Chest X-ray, PA view. Patient: 45 years old, sex F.
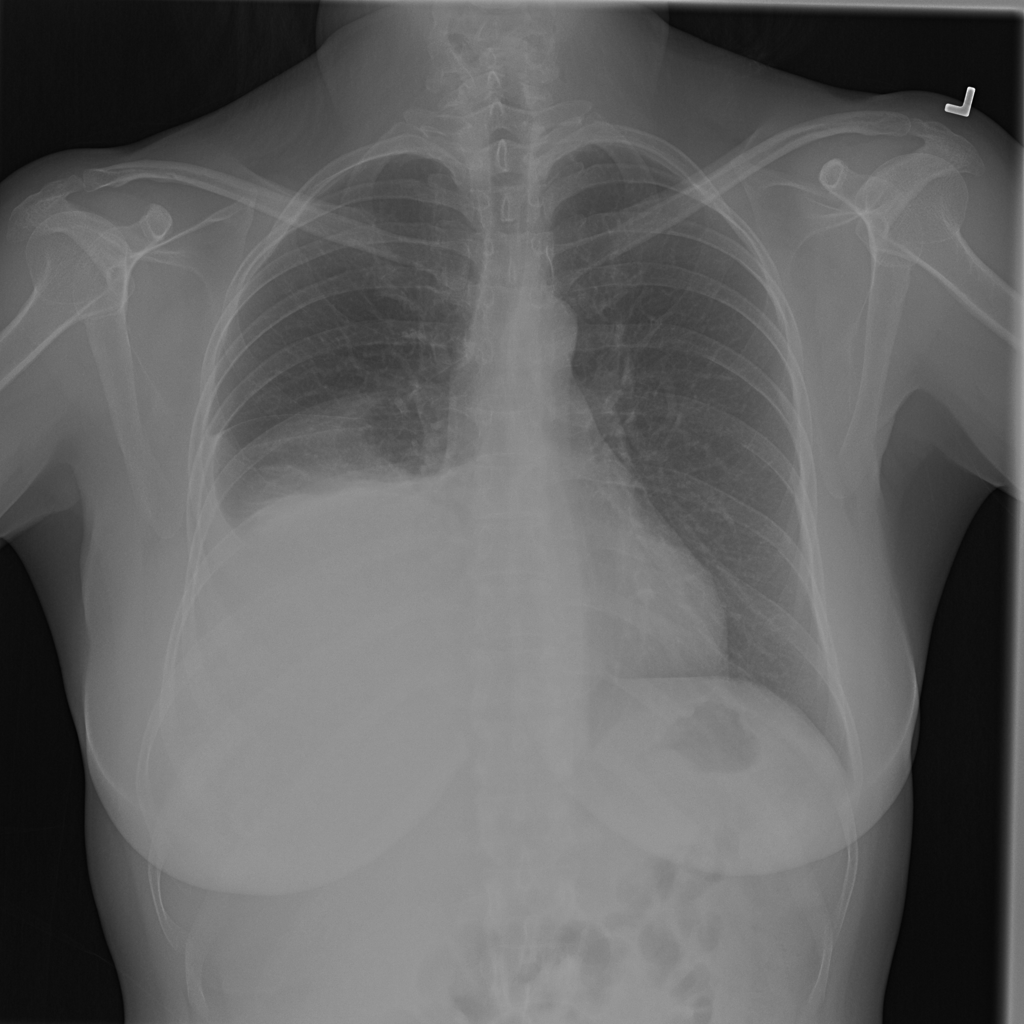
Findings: Pneumothorax